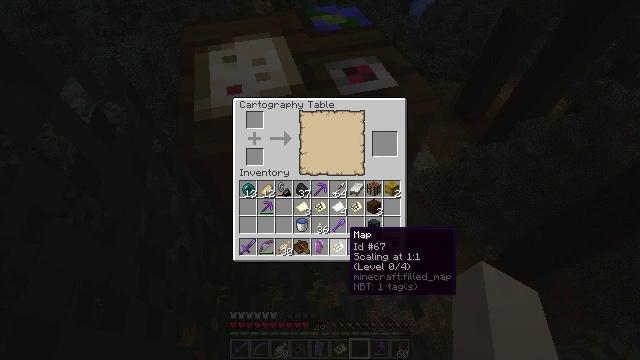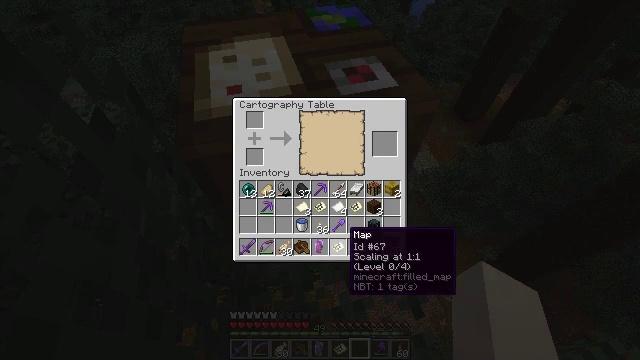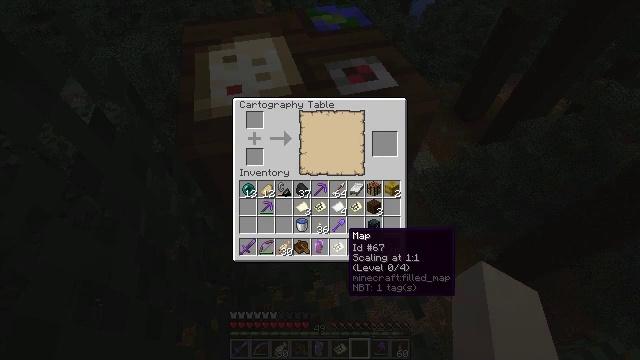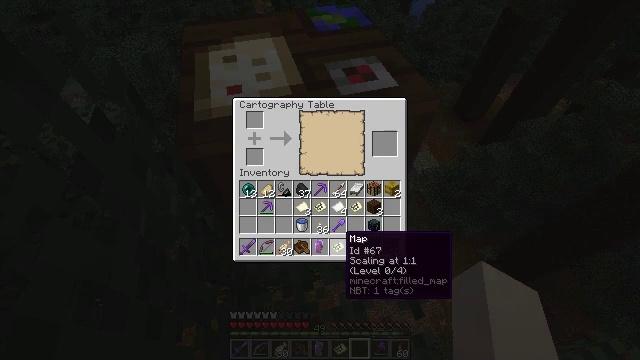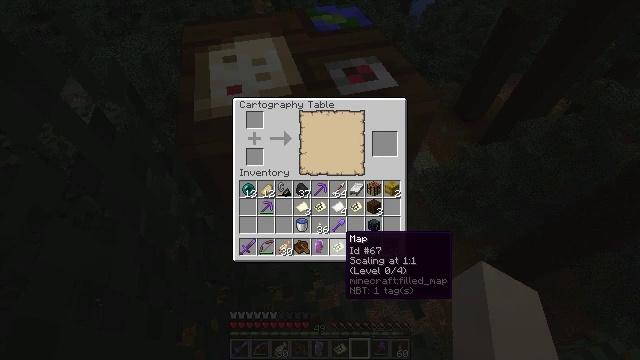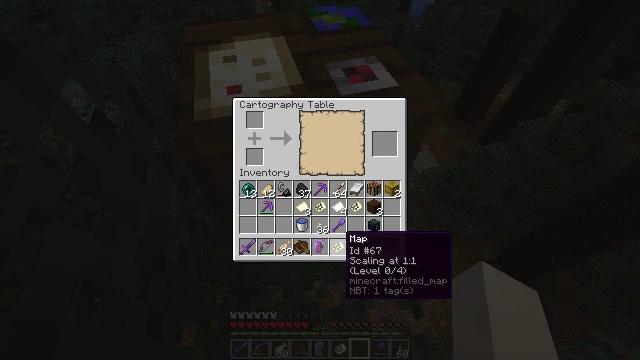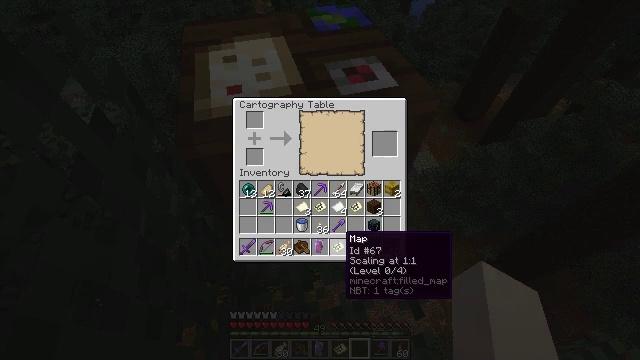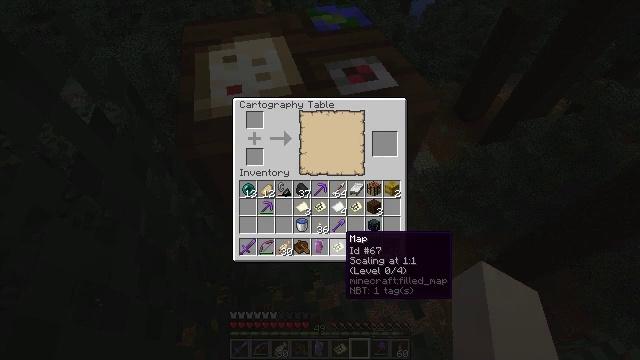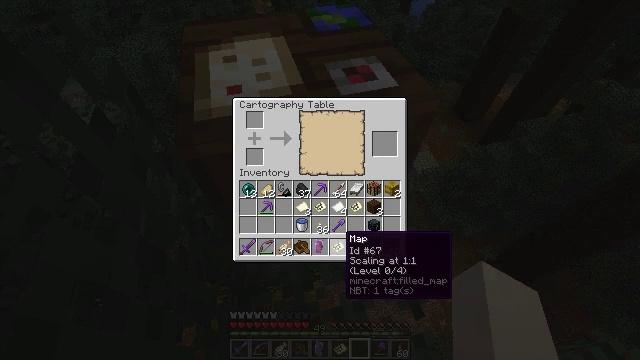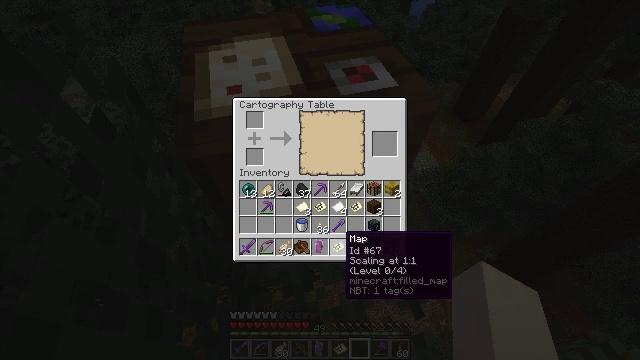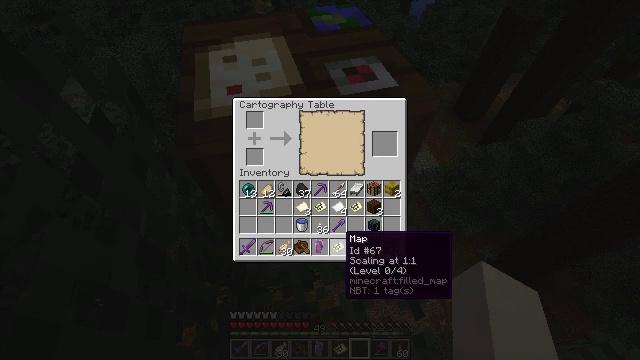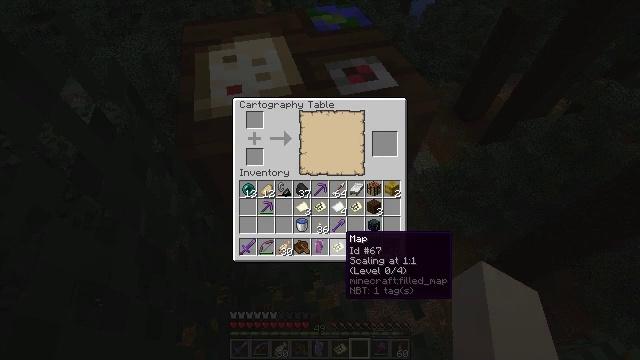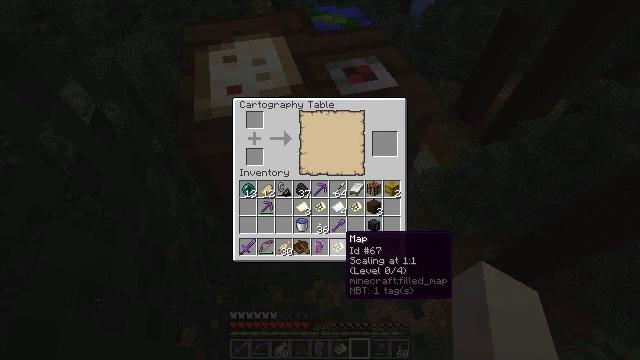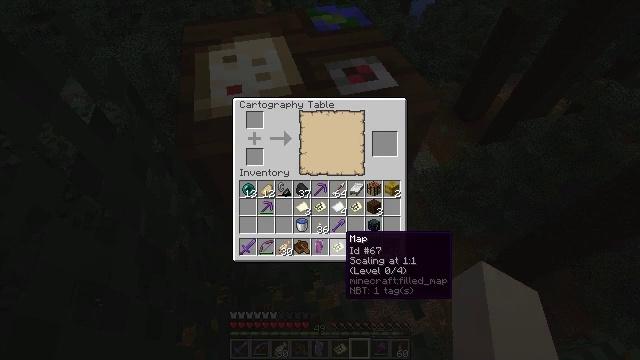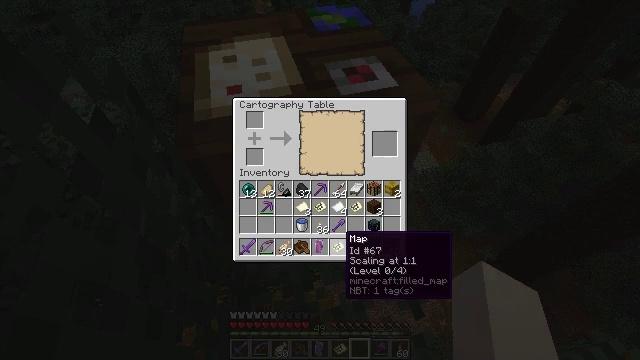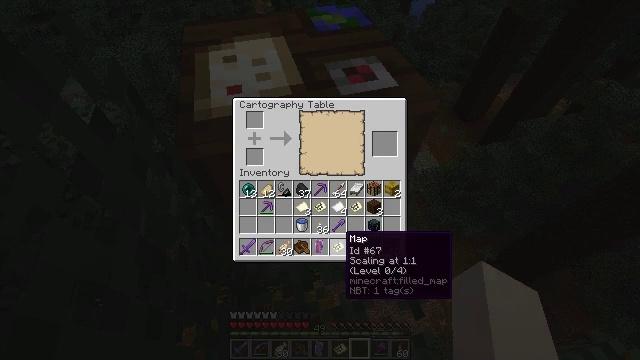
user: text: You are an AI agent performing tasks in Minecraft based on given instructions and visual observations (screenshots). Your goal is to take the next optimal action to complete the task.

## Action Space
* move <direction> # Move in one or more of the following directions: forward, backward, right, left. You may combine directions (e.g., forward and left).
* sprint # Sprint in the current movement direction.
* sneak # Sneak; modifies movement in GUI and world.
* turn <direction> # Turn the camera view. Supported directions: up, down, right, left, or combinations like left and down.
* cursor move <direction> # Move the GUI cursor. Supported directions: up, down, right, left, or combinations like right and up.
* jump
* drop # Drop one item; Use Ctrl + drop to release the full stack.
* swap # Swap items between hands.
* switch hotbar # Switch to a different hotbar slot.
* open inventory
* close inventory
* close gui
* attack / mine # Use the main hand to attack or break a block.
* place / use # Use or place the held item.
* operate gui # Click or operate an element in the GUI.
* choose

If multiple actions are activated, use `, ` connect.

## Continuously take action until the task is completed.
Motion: motion action
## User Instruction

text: Get the cartography table into your inventory.
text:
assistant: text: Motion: no_op
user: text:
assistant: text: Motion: no_op
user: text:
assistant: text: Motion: no_op
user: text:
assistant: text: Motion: no_op
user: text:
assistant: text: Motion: no_op
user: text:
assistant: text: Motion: no_op
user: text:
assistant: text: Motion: no_op
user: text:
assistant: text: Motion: no_op
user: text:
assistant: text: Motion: no_op
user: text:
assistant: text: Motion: no_op
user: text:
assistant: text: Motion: no_op
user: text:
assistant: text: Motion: no_op
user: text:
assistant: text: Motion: no_op
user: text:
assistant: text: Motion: no_op
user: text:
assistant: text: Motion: no_op
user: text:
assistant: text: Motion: no_op
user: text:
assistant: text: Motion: no_op
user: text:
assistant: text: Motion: no_op
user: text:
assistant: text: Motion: no_op
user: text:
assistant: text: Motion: no_op
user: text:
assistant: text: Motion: no_op
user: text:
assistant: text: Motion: sneak
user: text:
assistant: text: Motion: sneak
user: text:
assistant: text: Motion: sneak
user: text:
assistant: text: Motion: sneak, attack / mine
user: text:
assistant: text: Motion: sneak, attack / mine
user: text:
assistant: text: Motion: sneak, attack / mine
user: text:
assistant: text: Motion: sneak
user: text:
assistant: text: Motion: sneak
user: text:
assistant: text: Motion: sneak